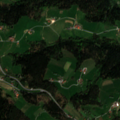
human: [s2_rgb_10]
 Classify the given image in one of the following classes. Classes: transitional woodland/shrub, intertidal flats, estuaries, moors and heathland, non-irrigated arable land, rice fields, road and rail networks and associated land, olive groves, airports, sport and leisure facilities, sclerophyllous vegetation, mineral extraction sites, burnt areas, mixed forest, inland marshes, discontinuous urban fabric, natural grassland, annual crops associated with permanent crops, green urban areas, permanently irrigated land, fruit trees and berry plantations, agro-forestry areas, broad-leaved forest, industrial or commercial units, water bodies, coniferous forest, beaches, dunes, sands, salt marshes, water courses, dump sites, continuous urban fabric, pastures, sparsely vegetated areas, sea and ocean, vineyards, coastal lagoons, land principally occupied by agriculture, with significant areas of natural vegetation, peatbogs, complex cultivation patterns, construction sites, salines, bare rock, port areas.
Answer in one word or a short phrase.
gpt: pastures, mixed forest